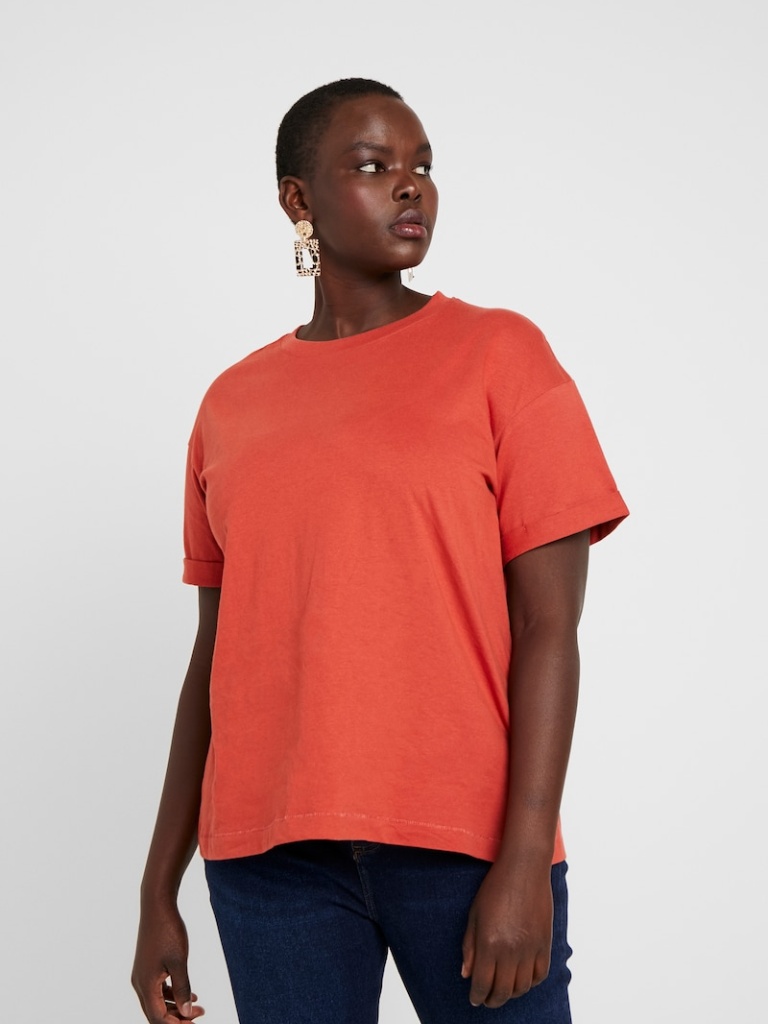
cotton relaxed short sleeve hip length Untucked crew t-shirt